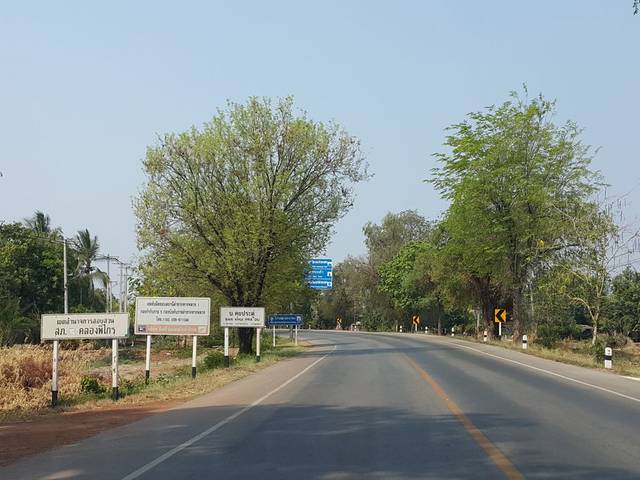
Region: Thailand
Coordinates: 16.728, 99.6746